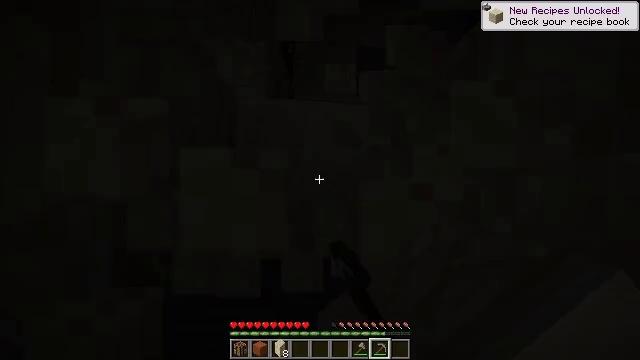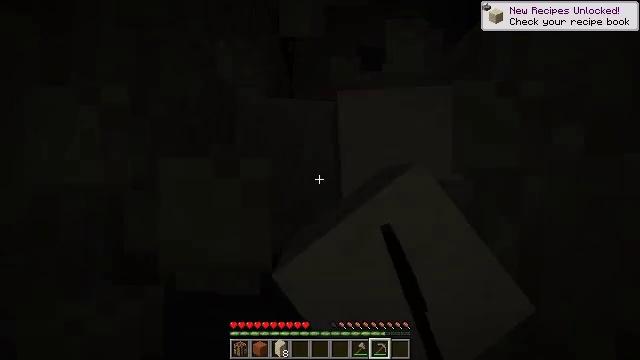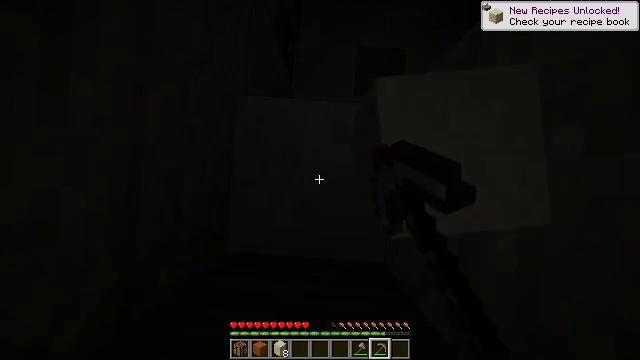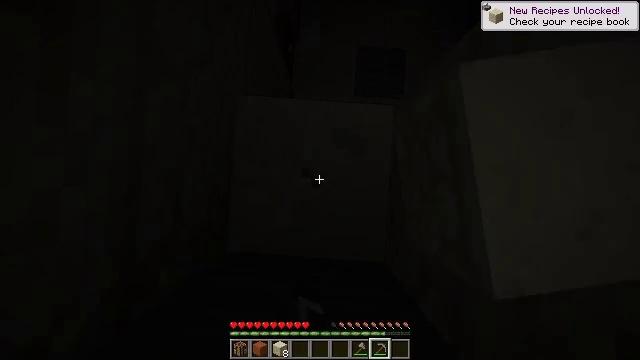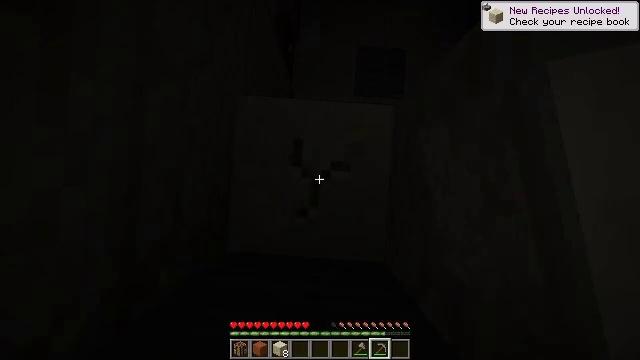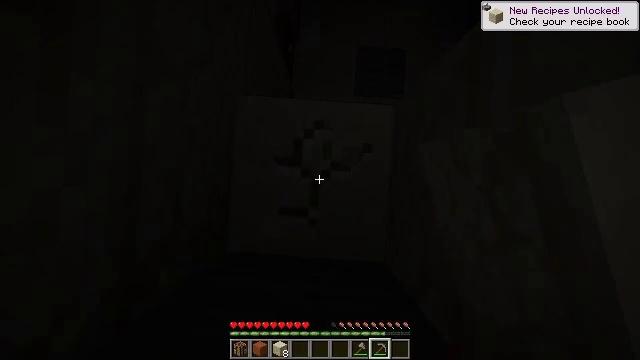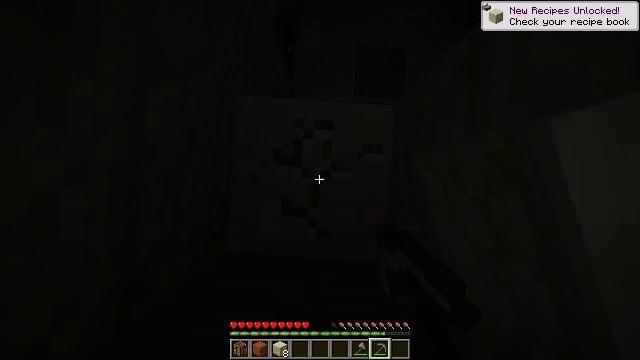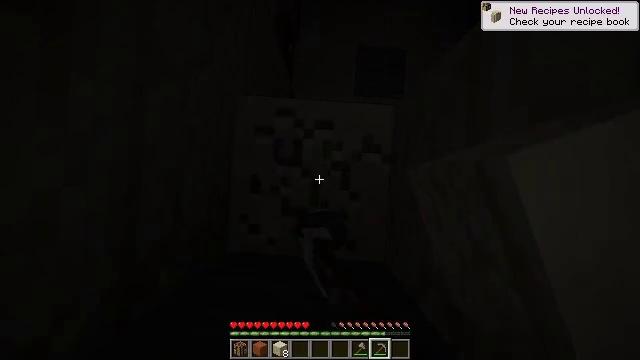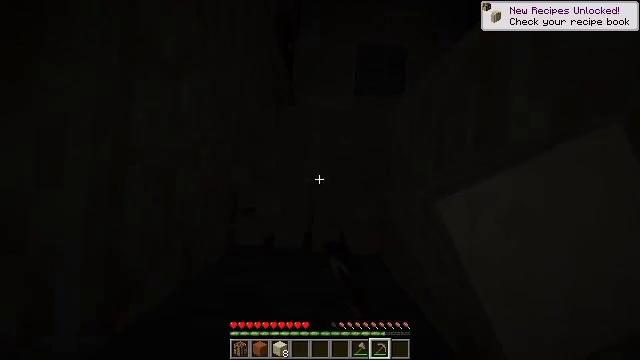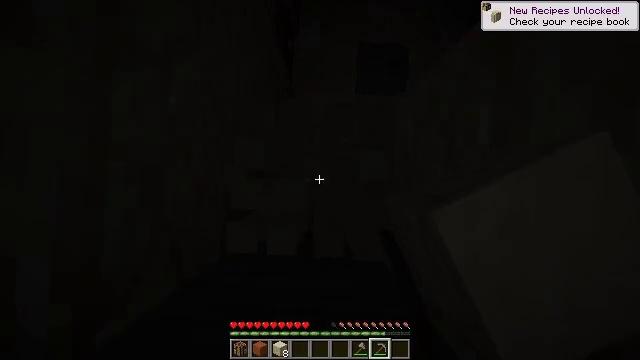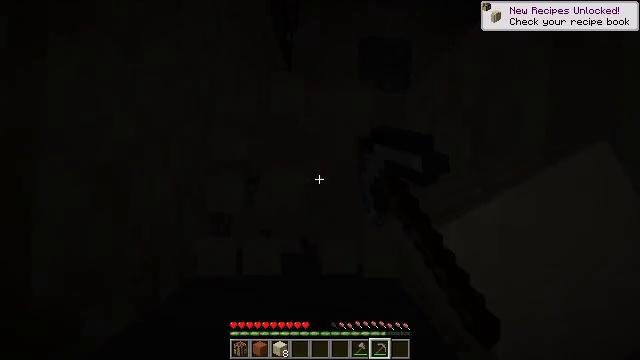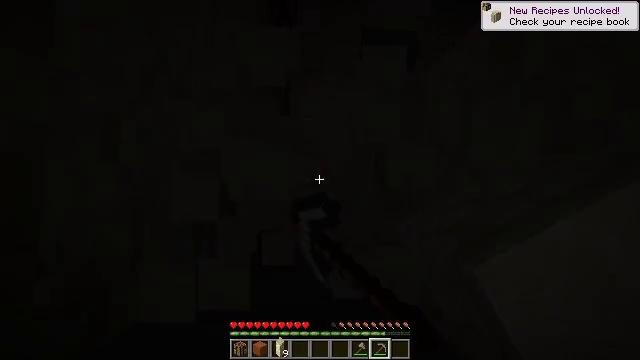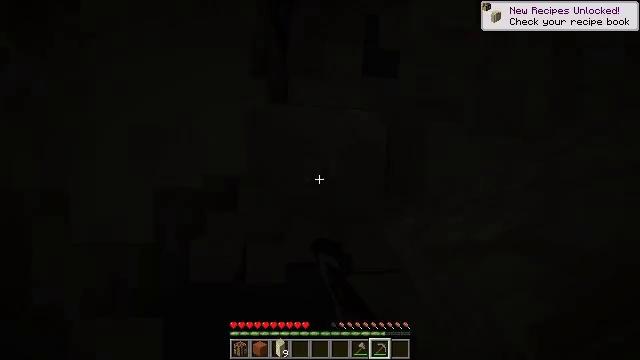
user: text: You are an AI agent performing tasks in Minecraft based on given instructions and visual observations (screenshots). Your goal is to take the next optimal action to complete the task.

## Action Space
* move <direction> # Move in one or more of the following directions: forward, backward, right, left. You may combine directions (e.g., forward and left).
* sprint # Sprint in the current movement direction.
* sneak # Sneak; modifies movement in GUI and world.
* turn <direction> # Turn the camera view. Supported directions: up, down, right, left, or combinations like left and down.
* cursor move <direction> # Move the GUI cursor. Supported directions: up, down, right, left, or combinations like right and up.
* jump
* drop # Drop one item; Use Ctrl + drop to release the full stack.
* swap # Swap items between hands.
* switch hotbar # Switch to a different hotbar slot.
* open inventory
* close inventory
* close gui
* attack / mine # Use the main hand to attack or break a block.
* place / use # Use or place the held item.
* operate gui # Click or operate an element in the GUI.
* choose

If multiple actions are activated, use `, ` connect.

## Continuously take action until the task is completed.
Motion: motion action
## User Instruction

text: Gather cut sandstone from the structure.
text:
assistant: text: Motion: attack / mine
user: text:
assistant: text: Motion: attack / mine
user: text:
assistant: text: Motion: attack / mine
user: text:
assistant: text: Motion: attack / mine
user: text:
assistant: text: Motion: attack / mine
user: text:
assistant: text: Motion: attack / mine
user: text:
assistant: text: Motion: attack / mine
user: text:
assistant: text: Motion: attack / mine
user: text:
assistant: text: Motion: attack / mine
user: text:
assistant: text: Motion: attack / mine
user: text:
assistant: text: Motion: attack / mine
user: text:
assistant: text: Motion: attack / mine
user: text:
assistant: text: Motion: attack / mine